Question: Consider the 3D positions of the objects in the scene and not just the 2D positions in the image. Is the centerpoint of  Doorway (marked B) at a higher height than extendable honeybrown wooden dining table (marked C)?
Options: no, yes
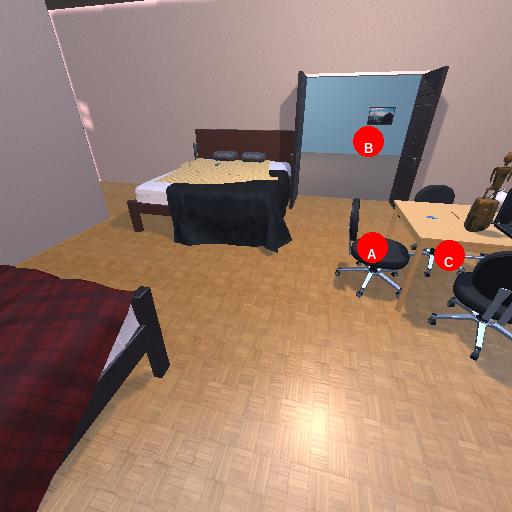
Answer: no